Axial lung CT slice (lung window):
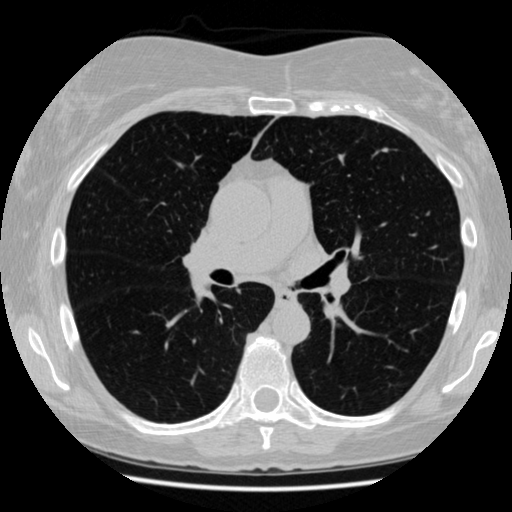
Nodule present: no